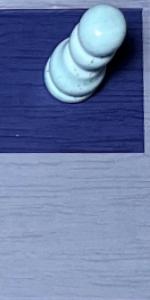
Label: Empty